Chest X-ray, AP view. Patient: 24 years old, sex M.
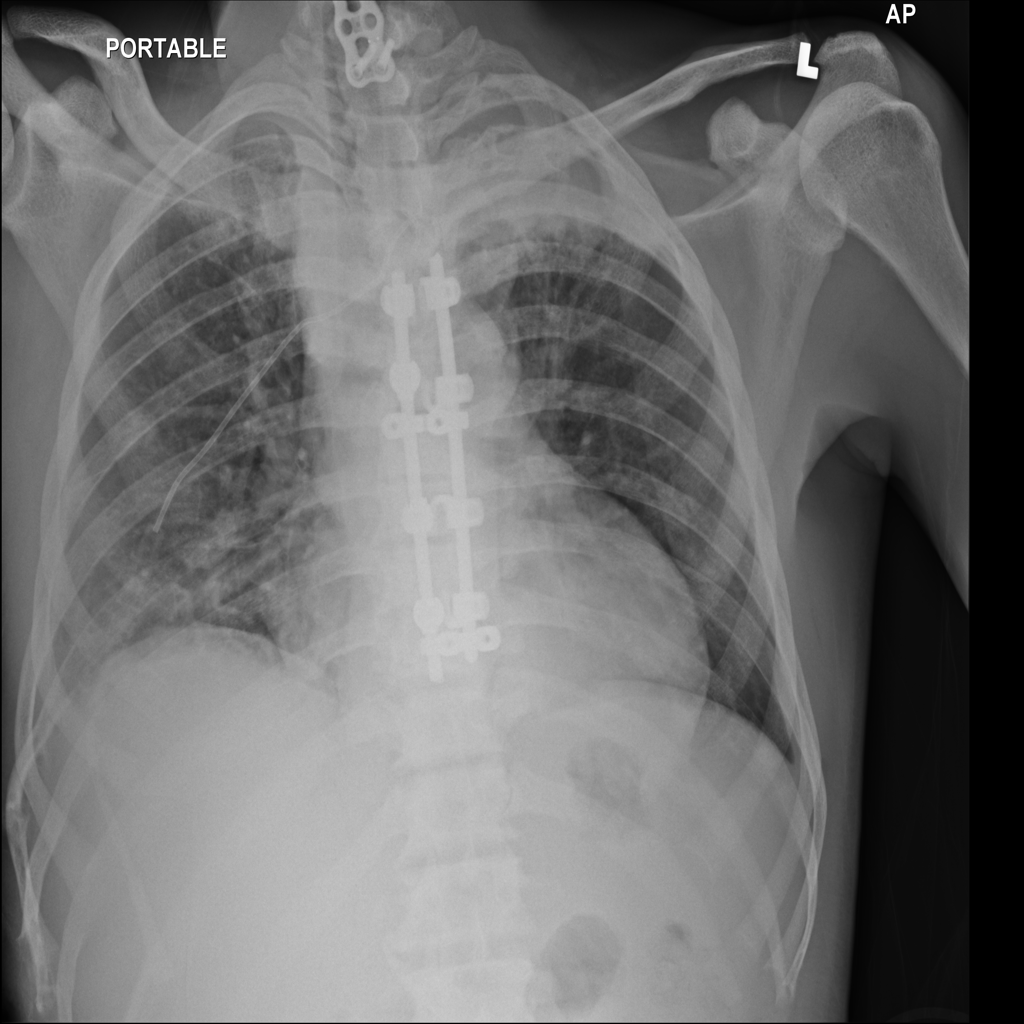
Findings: Atelectasis, Infiltration